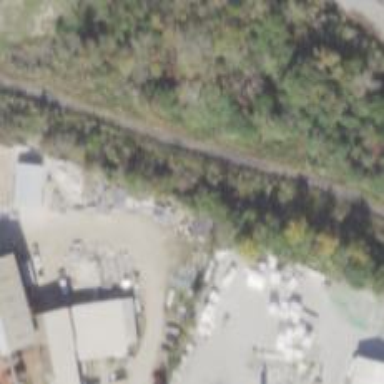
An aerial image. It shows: Disused railway.